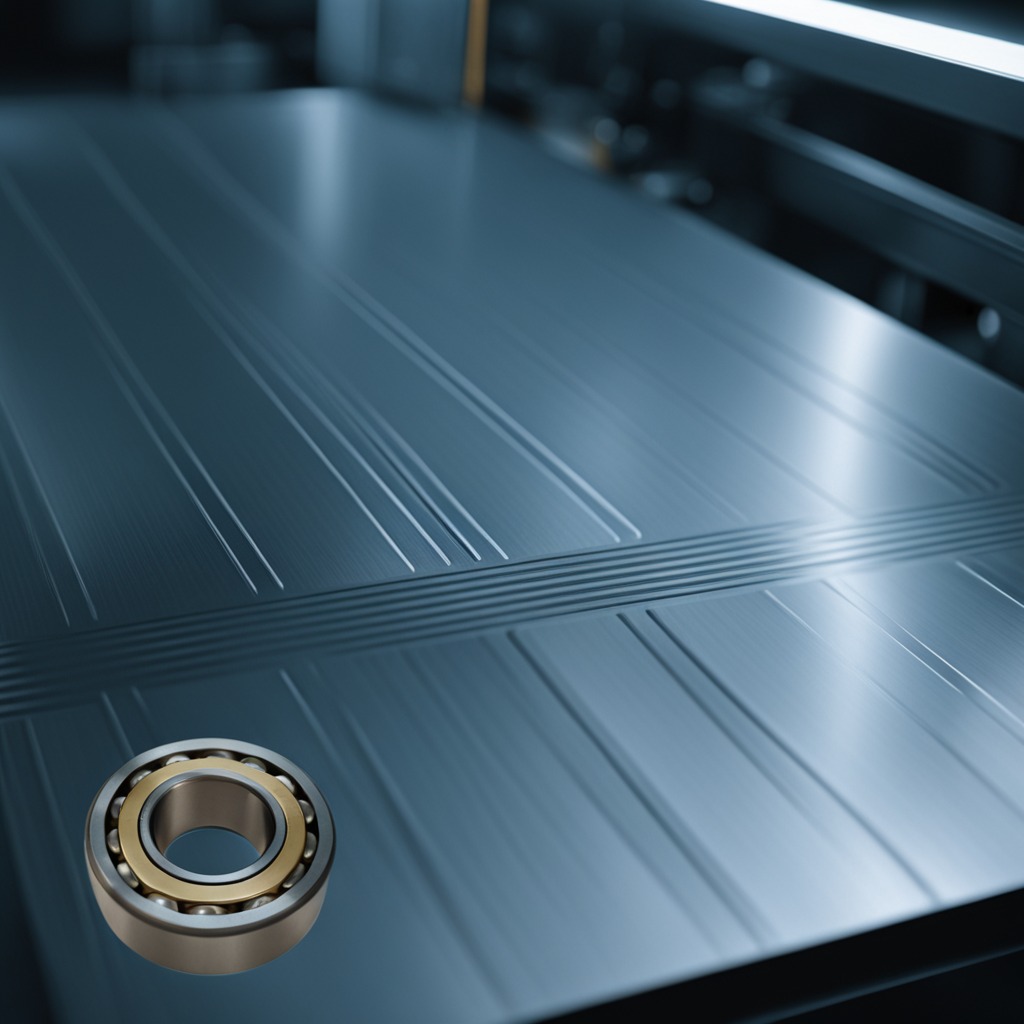
A metal ball bearing is lying on the metal table in a machine shop under fluorescent lights.